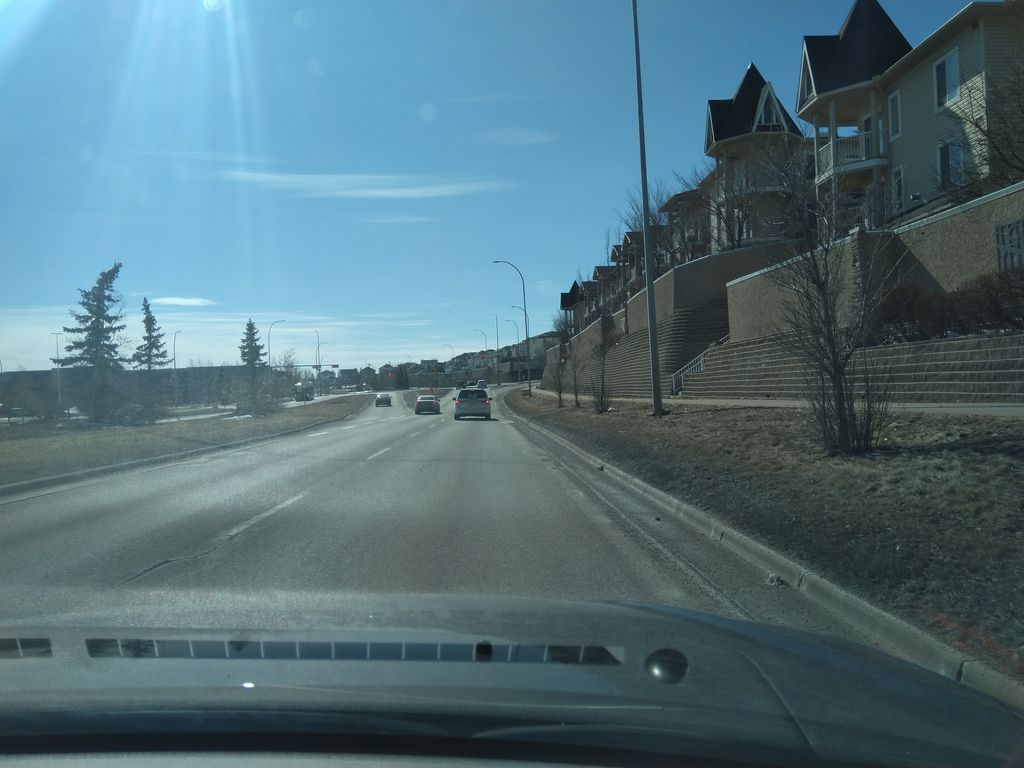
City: calgary